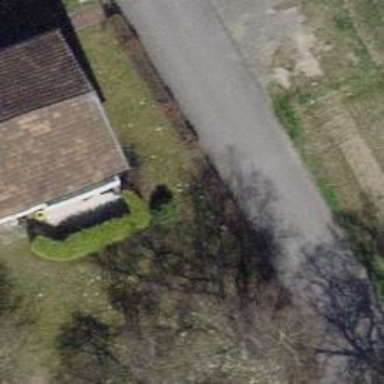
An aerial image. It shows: Residential road with asphalt surface and no sidewalk.